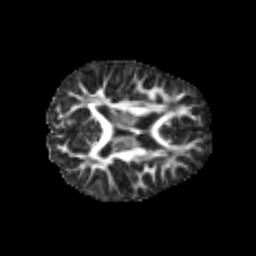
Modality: FA
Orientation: axial
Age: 6
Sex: male
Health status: healthy